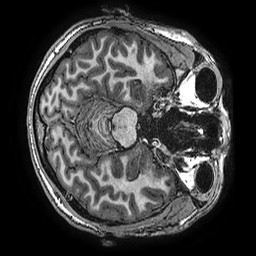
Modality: T1w
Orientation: axial
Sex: male
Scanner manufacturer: ge
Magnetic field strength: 3 T
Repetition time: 0.00766 s
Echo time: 0.003476 s